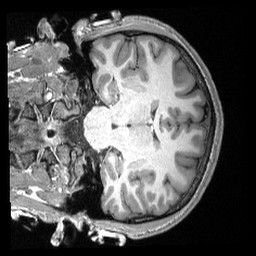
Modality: T1w
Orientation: coronal
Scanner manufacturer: siemens
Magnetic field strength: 3 T
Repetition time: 2.3 s
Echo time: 0.00308 s